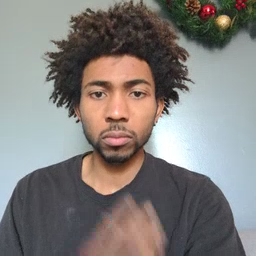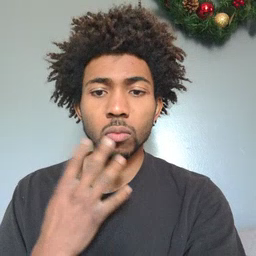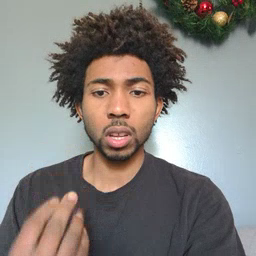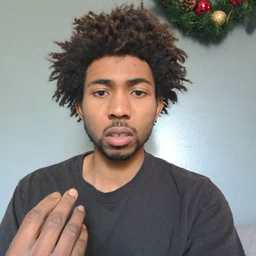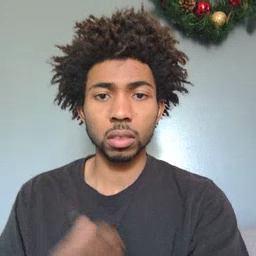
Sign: wet